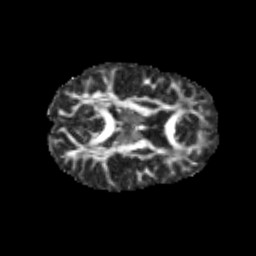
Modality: FA
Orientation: axial
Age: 14
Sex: female
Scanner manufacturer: siemens
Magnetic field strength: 3 T
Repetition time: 3.8 s
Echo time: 0.07 s